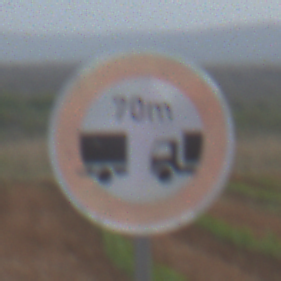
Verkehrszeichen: VerbotUnterschreitenMindestabstand
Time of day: Midday
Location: Outdoor (Nature)
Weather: PartlyCloudy
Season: NotSpecified
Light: Natural